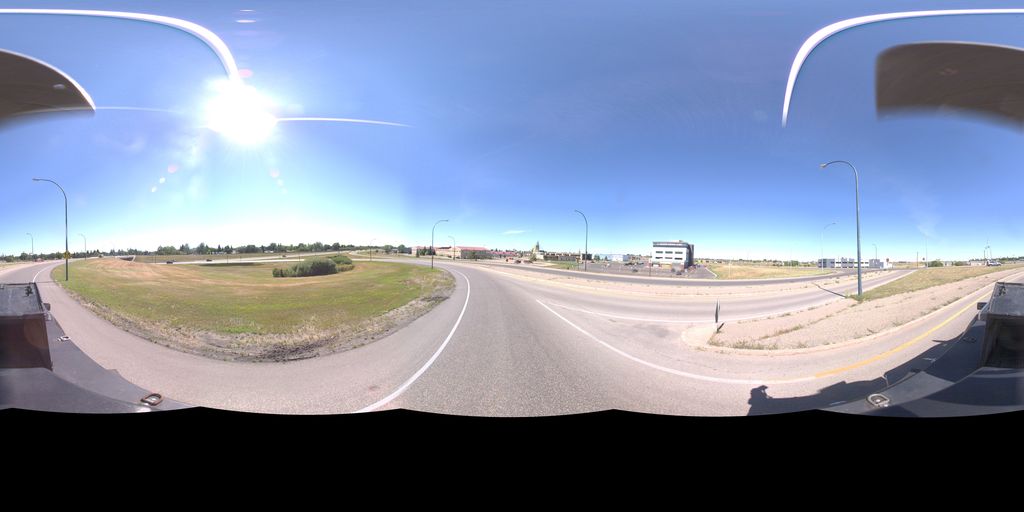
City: saskatoon